Field crop: maize
Growth stage: 2
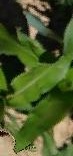
Species: maize